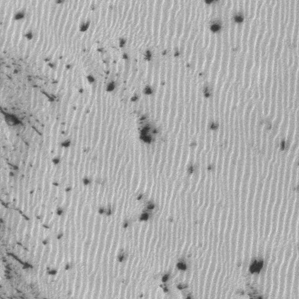
Label: frost